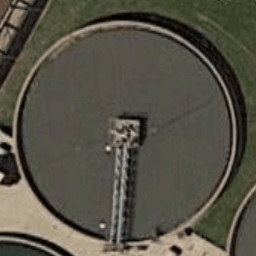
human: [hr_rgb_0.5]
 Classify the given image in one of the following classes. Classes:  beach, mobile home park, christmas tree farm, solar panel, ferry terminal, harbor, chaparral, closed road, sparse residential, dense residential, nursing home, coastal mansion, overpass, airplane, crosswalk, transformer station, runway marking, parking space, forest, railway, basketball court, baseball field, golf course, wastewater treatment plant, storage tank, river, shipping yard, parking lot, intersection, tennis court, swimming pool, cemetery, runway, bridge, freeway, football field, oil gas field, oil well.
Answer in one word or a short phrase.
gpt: wastewater treatment plant